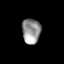
Tissue: skin
Cell type: Epithelial cells
Senescence score: 0.2091
Nuclear area (px): 456
Mean DAPI intensity: 147.36